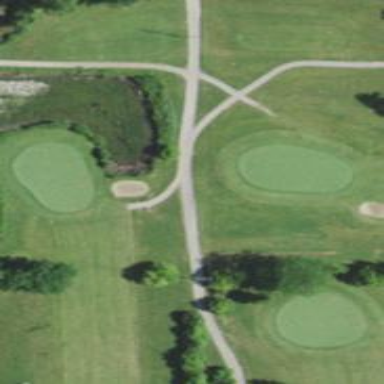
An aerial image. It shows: Pathway for golfing.